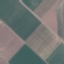
Land use / land cover class: AnnualCrop